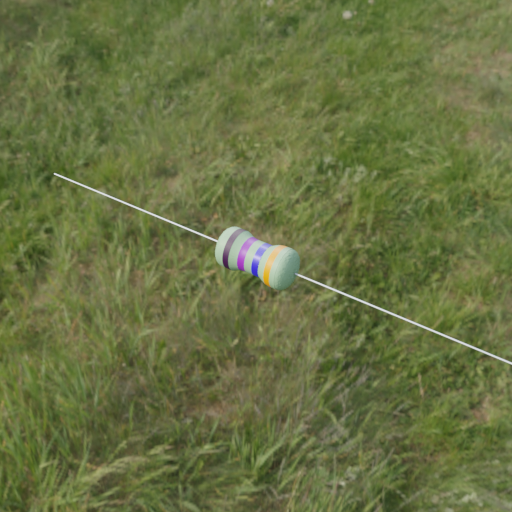
Resistor colour bands (in order): black, violet, blue, orange